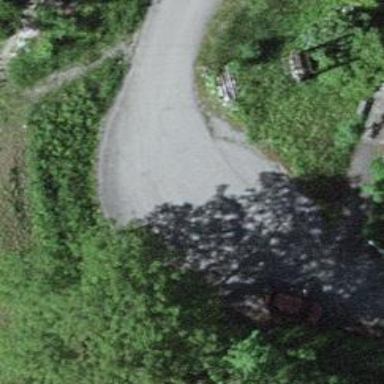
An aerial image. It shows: Turning circle on the road.